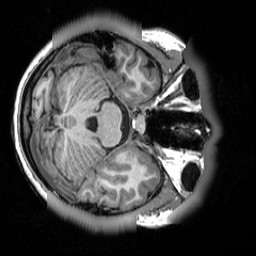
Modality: T1w
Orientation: axial